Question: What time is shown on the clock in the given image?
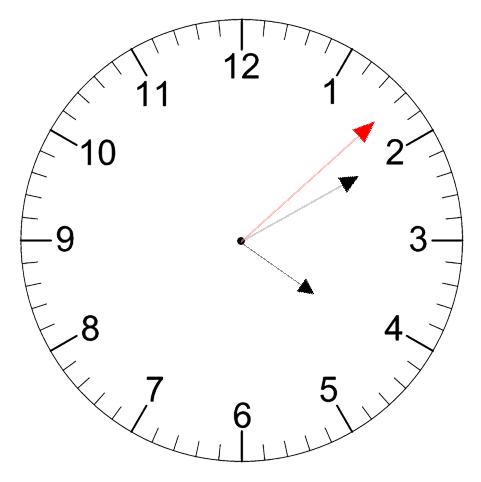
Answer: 04:10:08